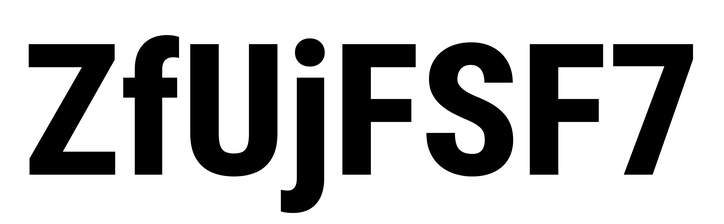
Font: Roboto_Condensed_ExtraBold